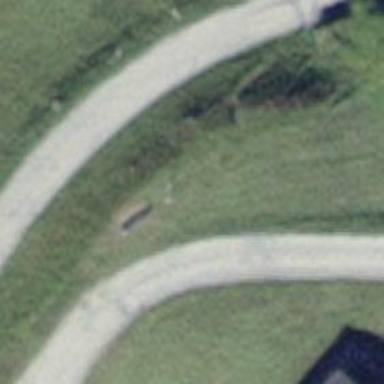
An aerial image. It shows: Brown bench.